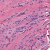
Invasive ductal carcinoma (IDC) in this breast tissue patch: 1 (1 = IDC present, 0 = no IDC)